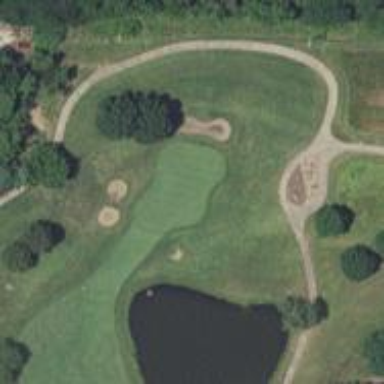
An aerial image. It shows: Golf hole.